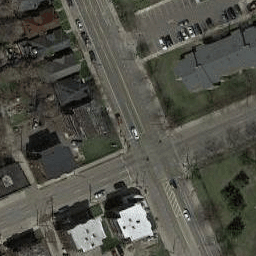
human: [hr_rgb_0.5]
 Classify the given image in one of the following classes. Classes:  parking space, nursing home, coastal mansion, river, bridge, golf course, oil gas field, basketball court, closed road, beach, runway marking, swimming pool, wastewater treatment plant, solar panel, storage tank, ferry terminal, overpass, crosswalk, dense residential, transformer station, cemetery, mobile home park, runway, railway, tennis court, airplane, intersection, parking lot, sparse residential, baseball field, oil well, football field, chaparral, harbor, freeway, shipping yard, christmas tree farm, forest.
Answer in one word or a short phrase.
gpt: intersection